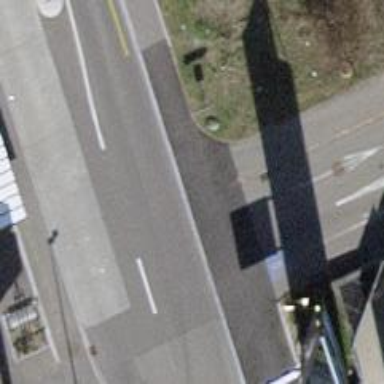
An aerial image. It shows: Bus stop equipped with public transport stop position.